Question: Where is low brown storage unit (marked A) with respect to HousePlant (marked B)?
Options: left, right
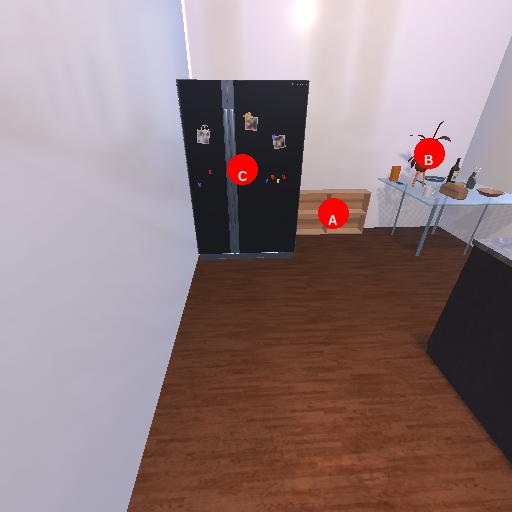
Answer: left